Field crop: maize
Growth stage: 2
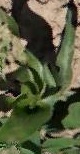
Species: maize